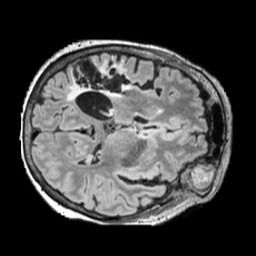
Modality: FLAIR
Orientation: axial
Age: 62
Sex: female
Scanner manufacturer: siemens
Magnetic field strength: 3 T
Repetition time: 5 s
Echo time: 0.387 s